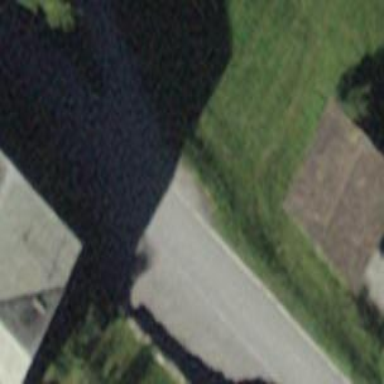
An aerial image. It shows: Passing place on the road.